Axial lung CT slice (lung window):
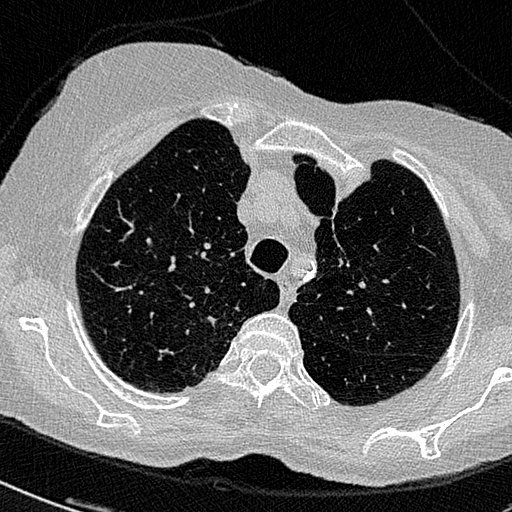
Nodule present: no